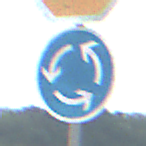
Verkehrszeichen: Kreisverkehr
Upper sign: Stop
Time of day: SunriseSunset
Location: Outdoor (Nature)
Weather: PartlyCloudy
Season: NotSpecified
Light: Natural